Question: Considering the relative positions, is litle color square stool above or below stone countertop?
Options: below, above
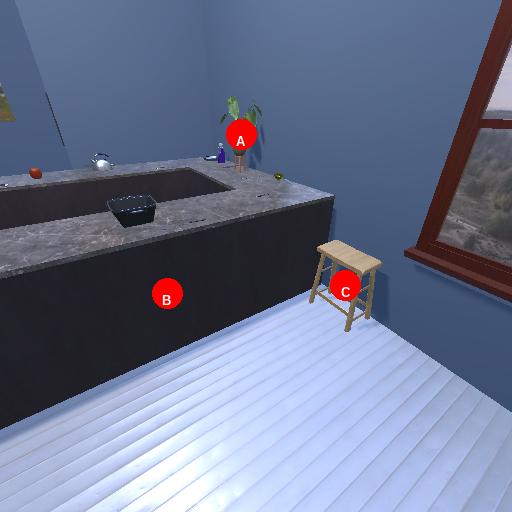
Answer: below